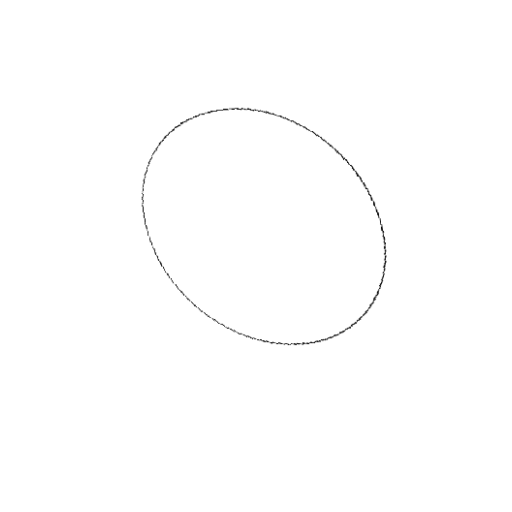
Crossing number: 0